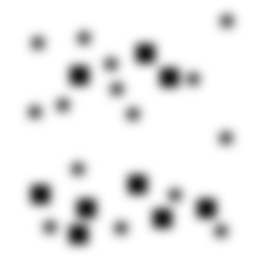
Squares: 9
Triangles: 0
Stars: 15
Total shapes: 24